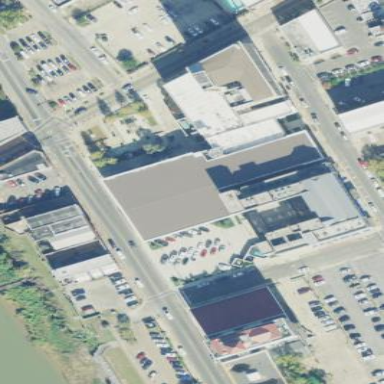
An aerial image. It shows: Multi-storey parking building.